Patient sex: M
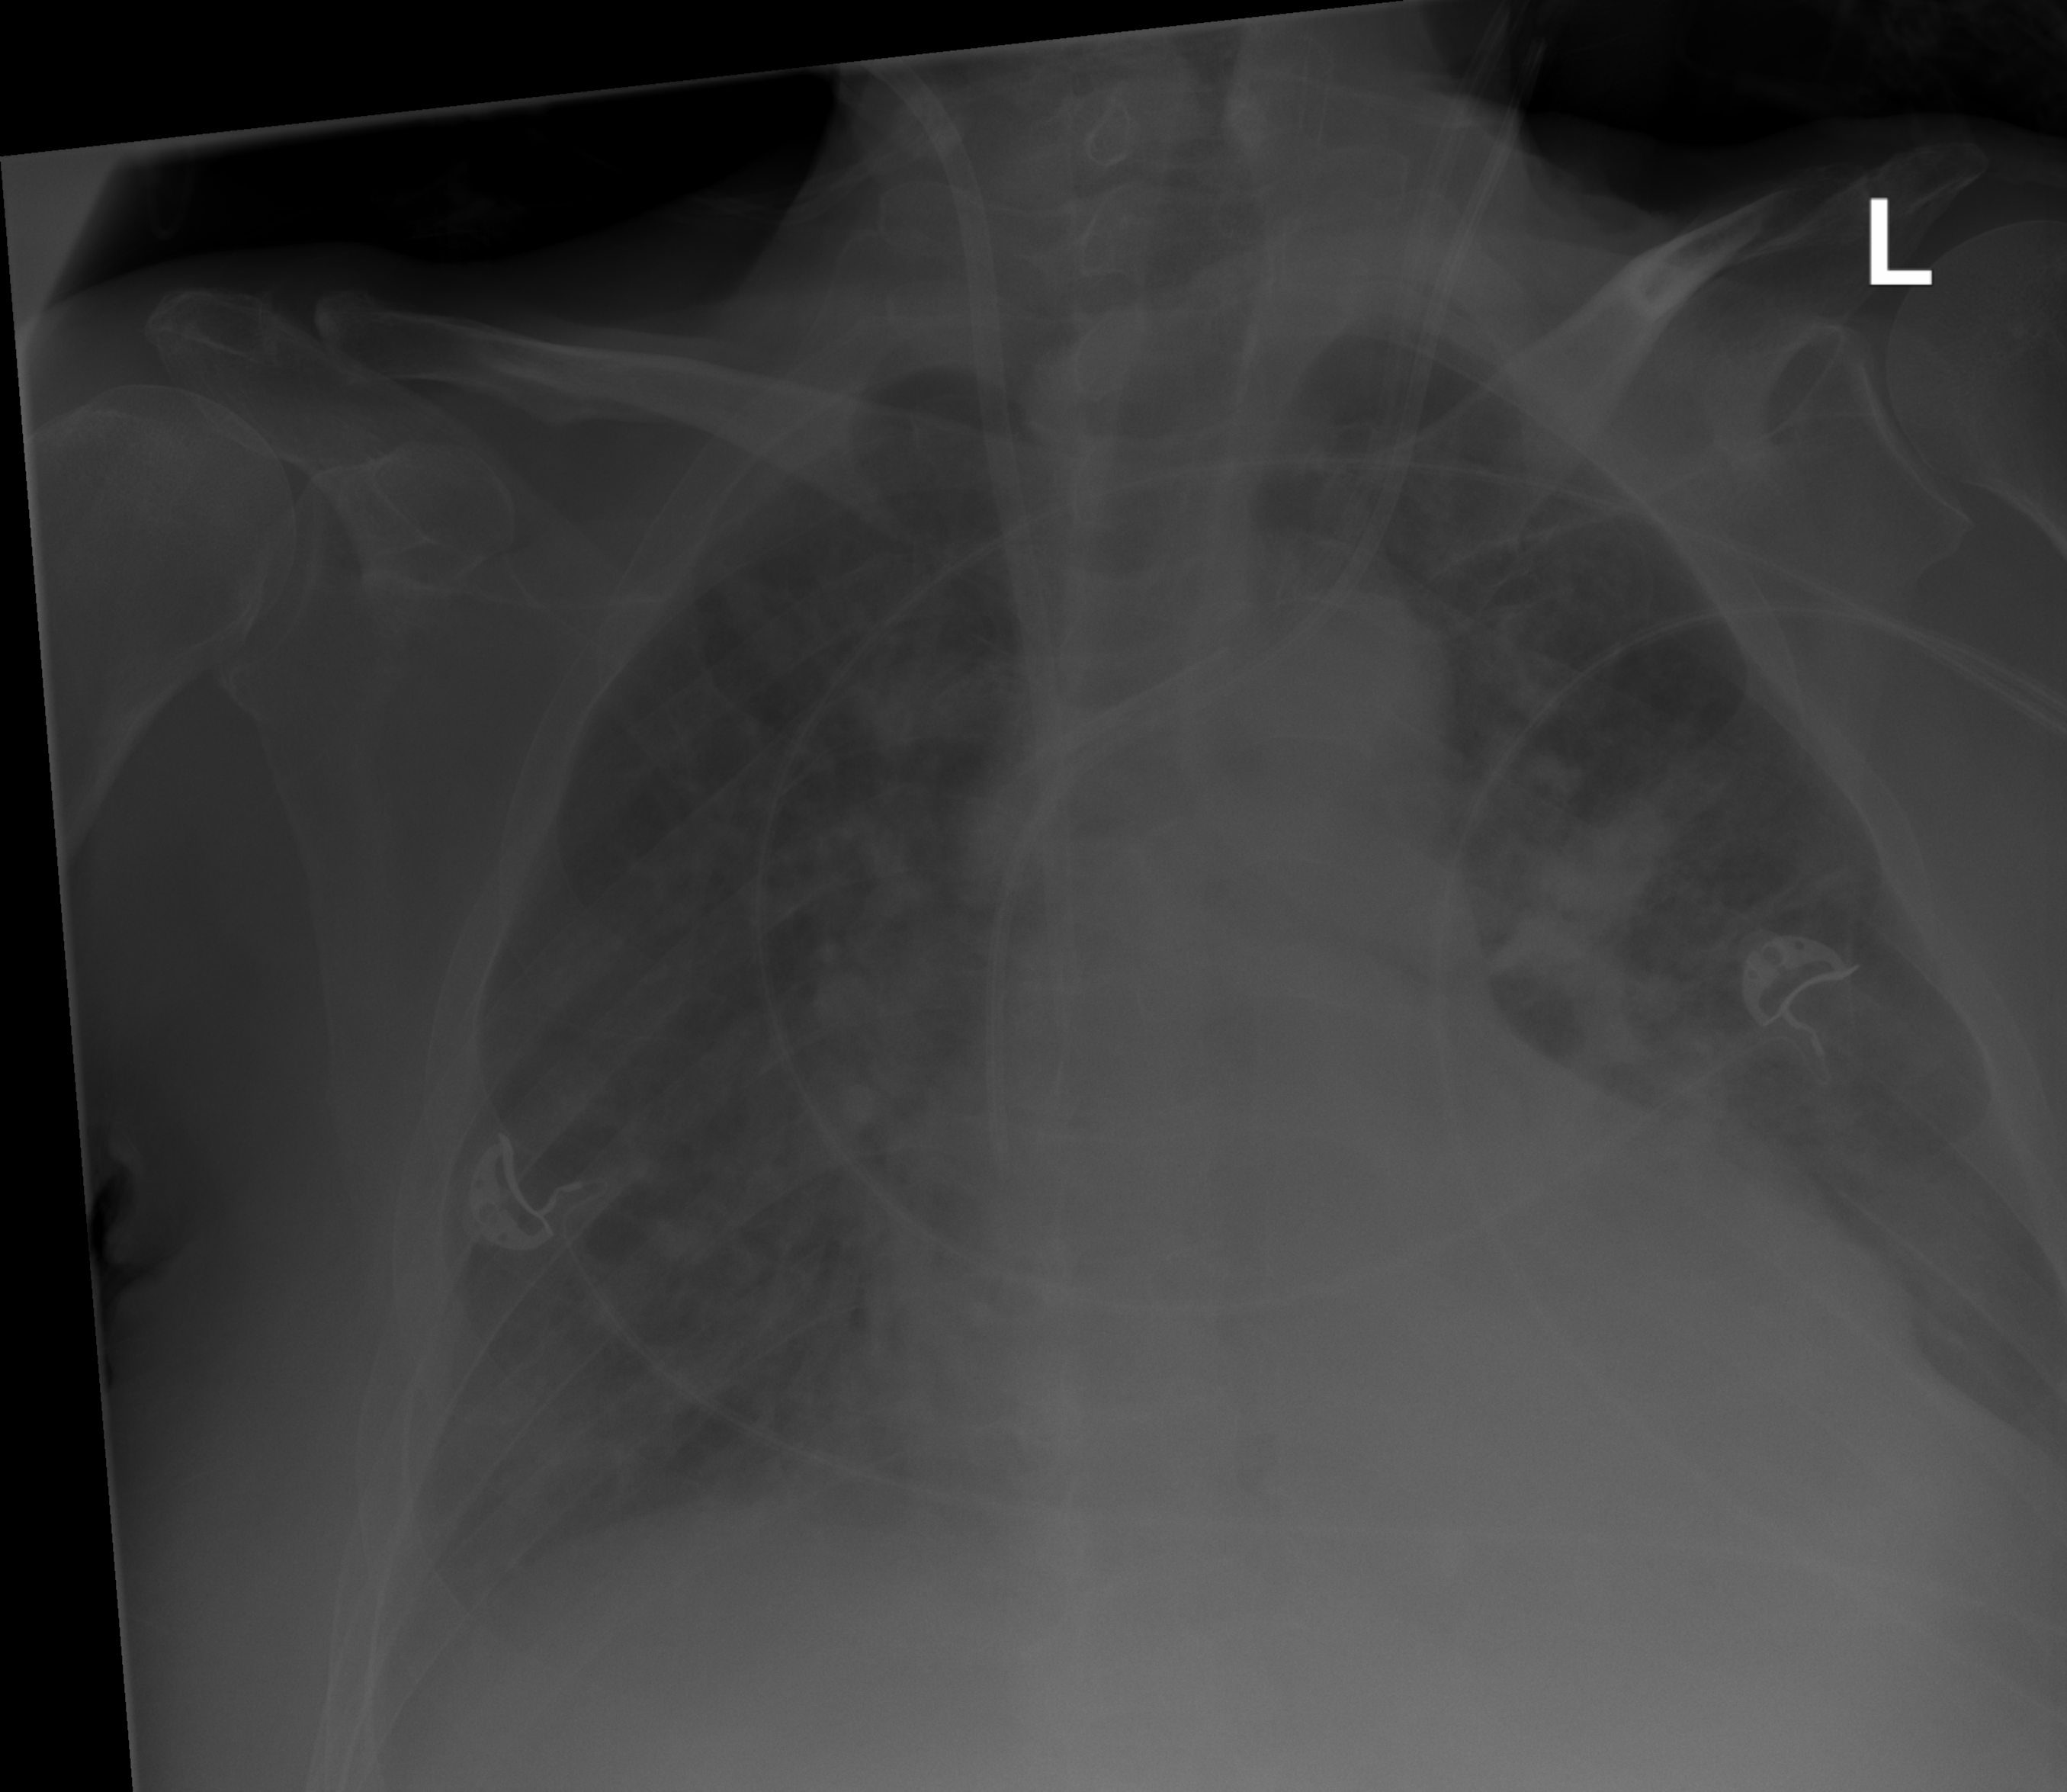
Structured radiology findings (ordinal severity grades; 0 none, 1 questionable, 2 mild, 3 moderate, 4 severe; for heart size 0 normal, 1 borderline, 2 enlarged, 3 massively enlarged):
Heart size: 0
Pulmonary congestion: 0
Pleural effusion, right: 2
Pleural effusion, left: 0
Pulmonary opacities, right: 0
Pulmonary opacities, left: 0
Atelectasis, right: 0
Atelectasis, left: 2